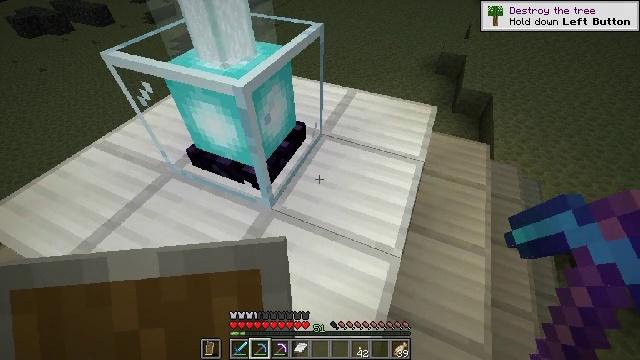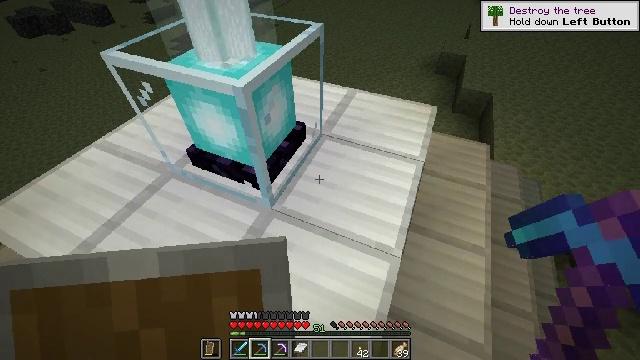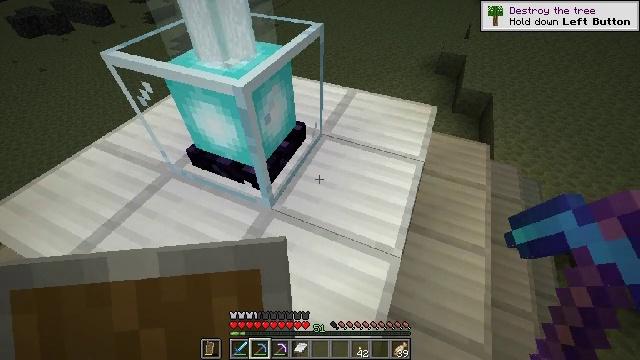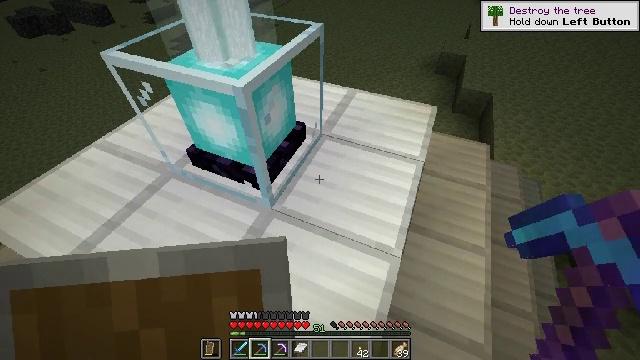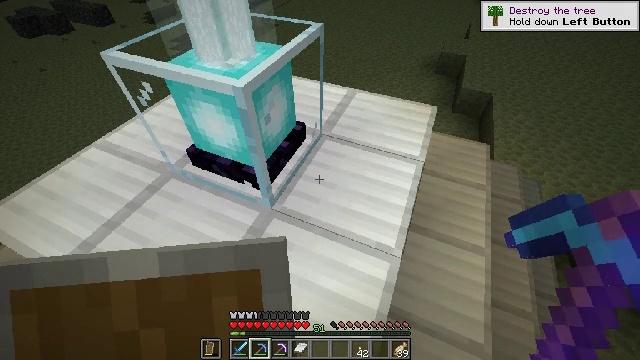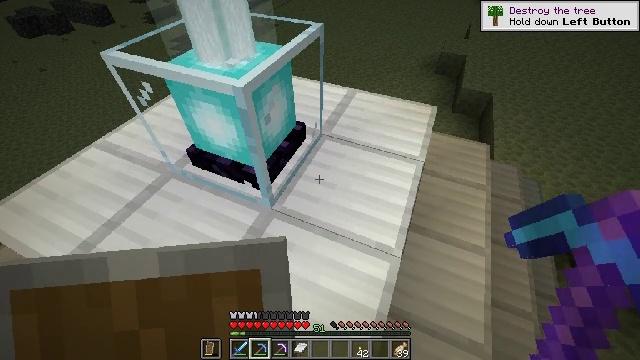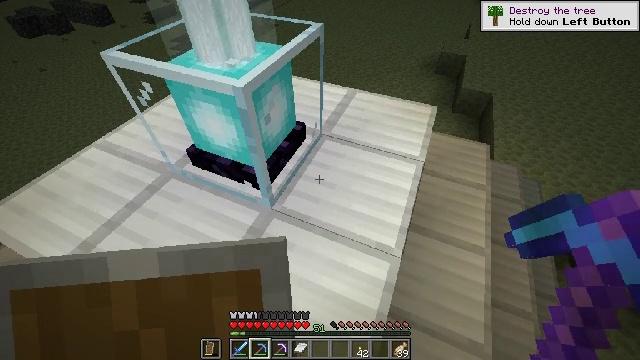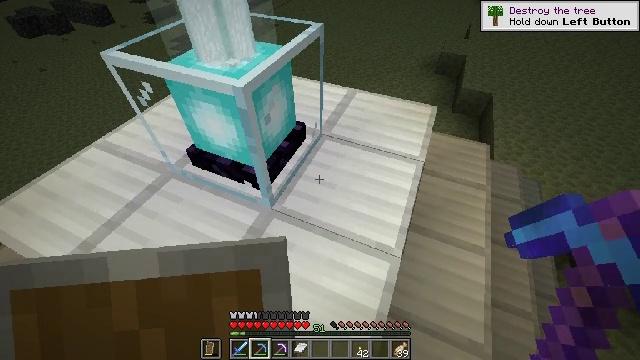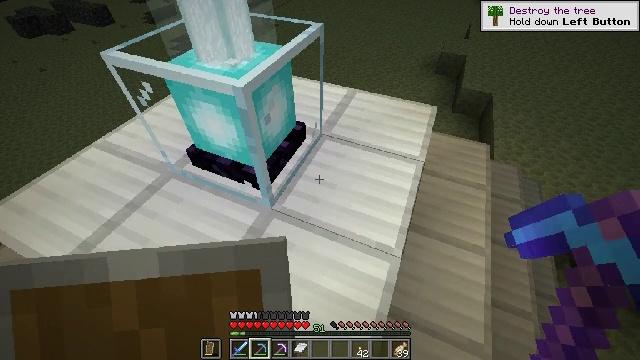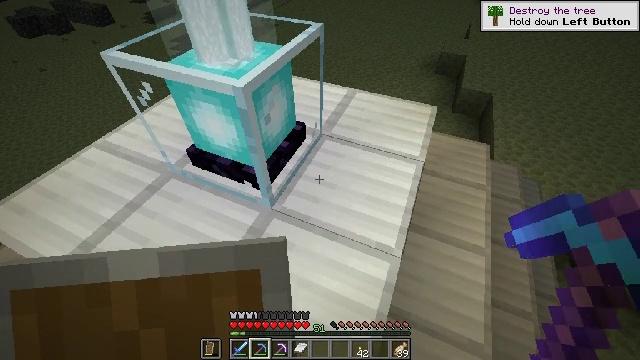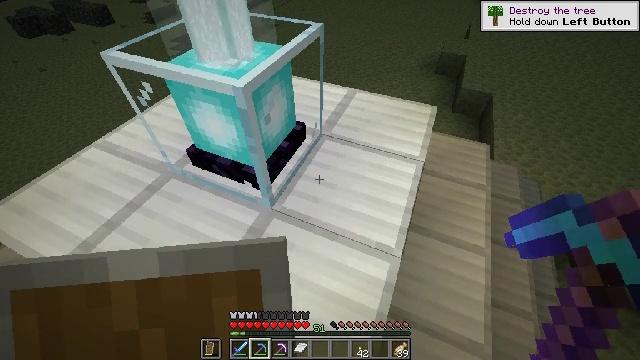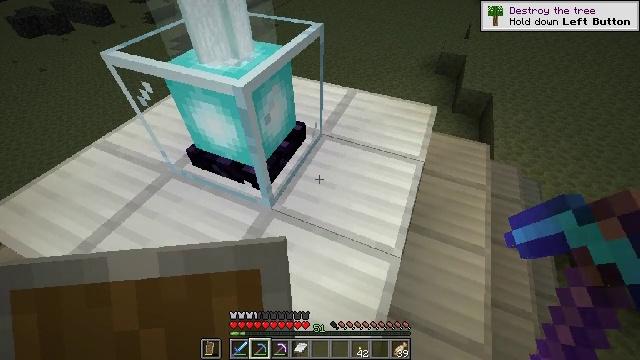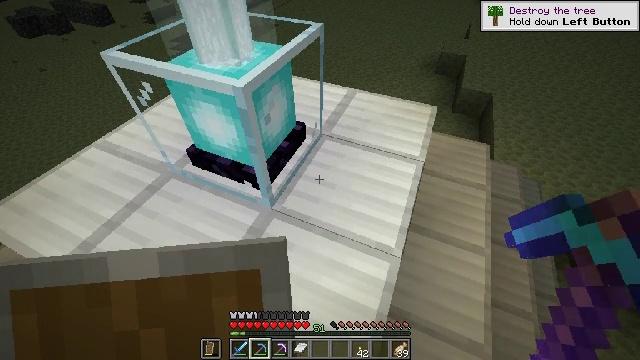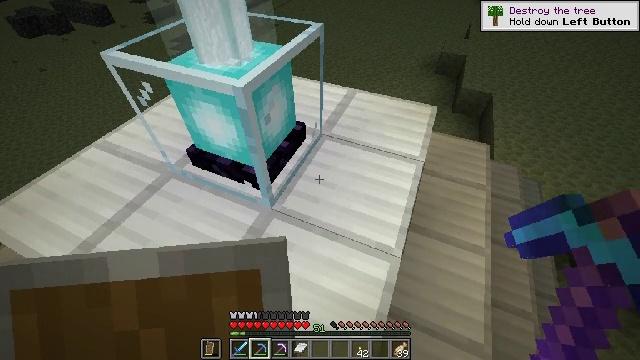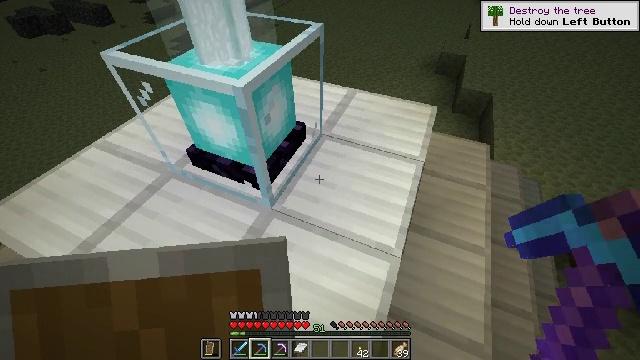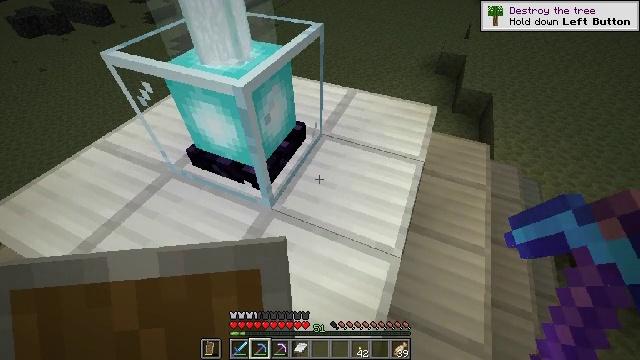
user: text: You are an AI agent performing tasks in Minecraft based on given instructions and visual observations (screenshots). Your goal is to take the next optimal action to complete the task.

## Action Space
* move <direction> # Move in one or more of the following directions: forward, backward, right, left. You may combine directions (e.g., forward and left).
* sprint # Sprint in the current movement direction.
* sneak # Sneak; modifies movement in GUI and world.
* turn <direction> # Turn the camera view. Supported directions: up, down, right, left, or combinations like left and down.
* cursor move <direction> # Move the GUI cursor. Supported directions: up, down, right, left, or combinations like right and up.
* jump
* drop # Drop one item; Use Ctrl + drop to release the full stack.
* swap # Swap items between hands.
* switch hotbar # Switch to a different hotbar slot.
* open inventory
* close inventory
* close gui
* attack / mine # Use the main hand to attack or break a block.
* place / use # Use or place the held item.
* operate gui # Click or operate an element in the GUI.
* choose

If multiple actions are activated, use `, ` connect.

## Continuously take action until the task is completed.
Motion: motion action
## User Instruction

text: Gather end stone bricks from a structure.
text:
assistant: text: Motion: no_op
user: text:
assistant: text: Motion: no_op
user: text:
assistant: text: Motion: no_op
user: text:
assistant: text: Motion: no_op
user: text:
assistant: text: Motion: no_op
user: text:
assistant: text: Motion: no_op
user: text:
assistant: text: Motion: no_op
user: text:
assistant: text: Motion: no_op
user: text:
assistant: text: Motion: no_op
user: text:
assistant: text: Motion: no_op
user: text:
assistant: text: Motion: no_op
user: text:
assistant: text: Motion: no_op
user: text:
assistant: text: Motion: no_op
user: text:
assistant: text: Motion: no_op
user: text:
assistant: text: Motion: no_op
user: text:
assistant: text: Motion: no_op
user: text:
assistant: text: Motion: no_op
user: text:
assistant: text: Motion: no_op
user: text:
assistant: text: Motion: no_op
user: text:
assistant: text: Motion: no_op
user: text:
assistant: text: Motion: no_op
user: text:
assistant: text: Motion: no_op
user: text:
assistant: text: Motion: no_op
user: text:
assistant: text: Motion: no_op
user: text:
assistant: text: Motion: no_op
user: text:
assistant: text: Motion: no_op
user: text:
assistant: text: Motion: no_op
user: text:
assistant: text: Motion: no_op
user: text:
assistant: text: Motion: no_op
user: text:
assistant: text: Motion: no_op